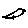
Label: bird